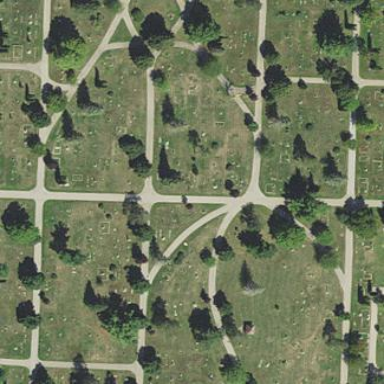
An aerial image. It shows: Sector in the cemetery.